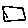
Label: square